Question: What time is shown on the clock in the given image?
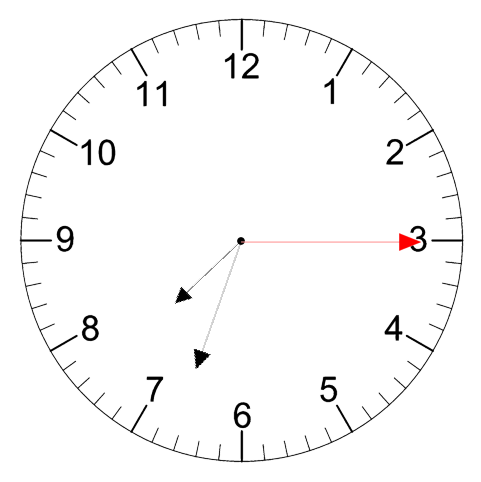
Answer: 07:33:15